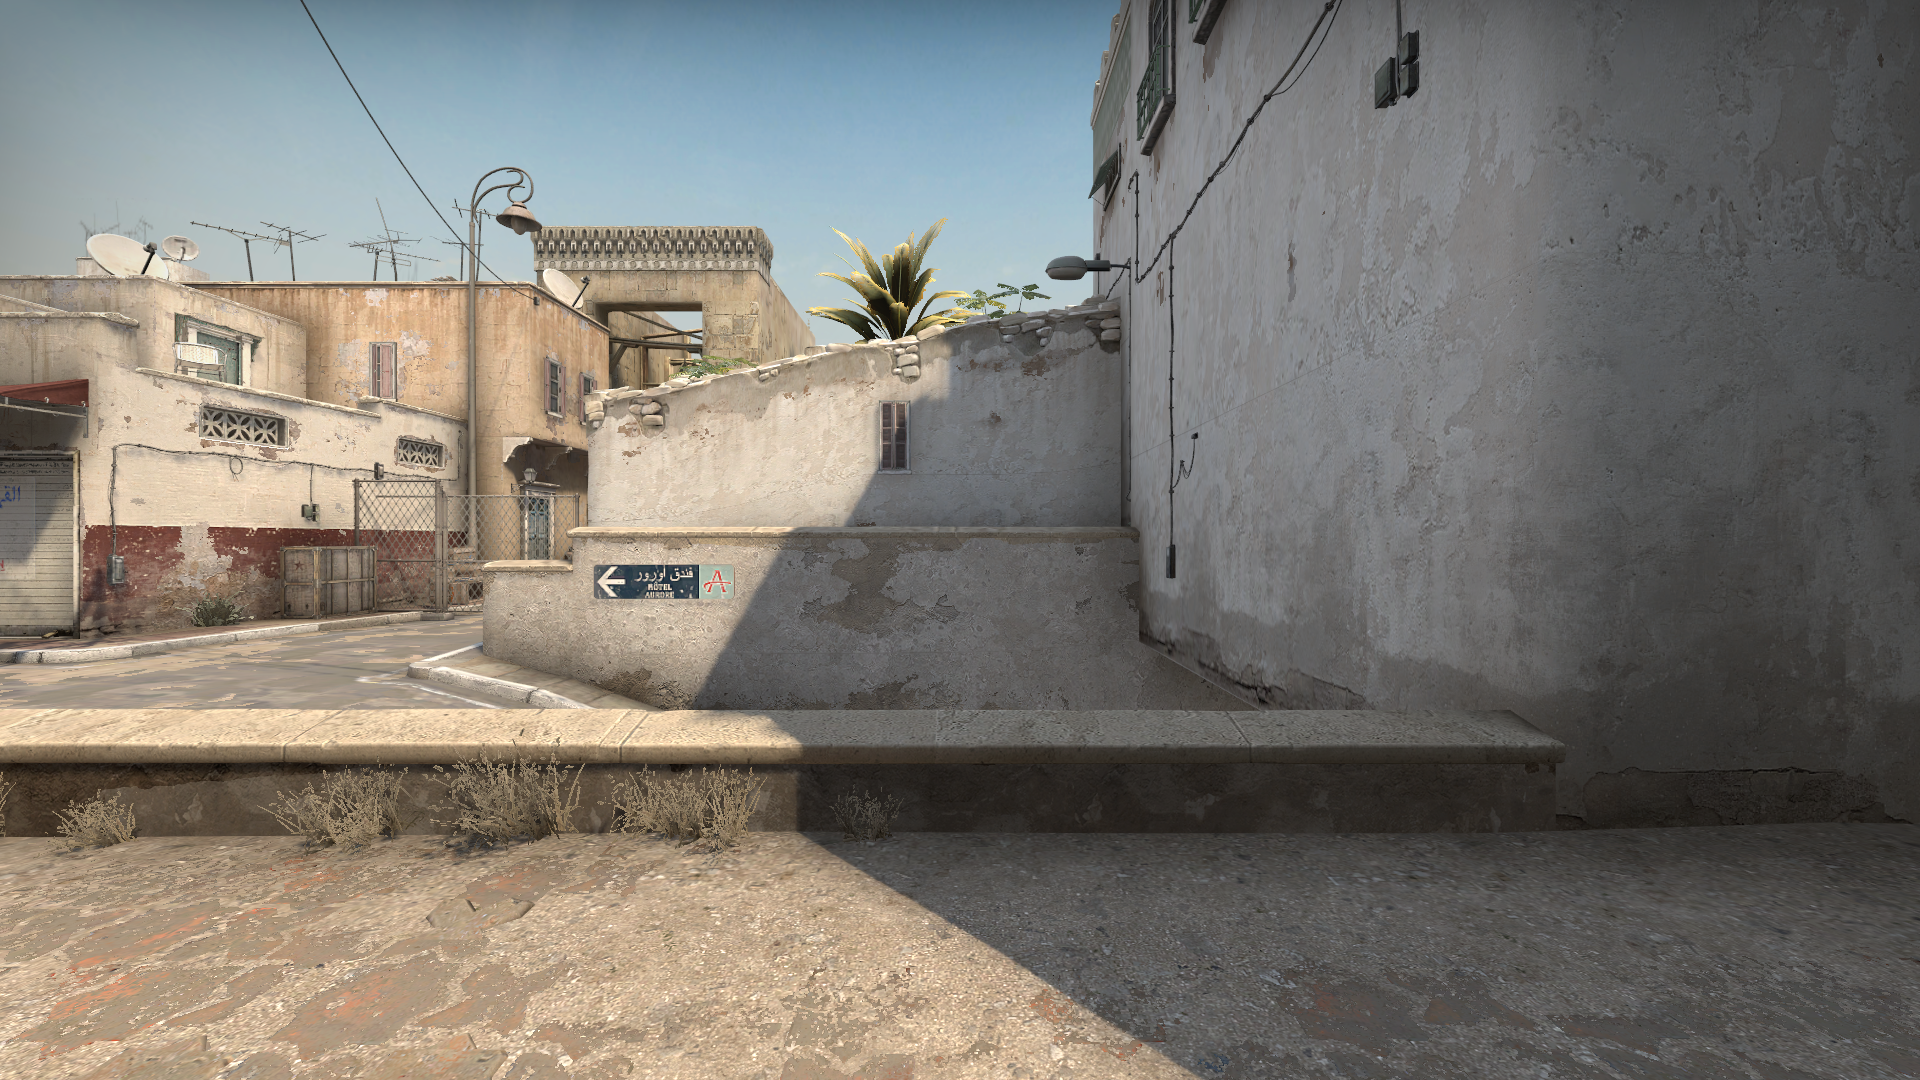
Map: de_dust2